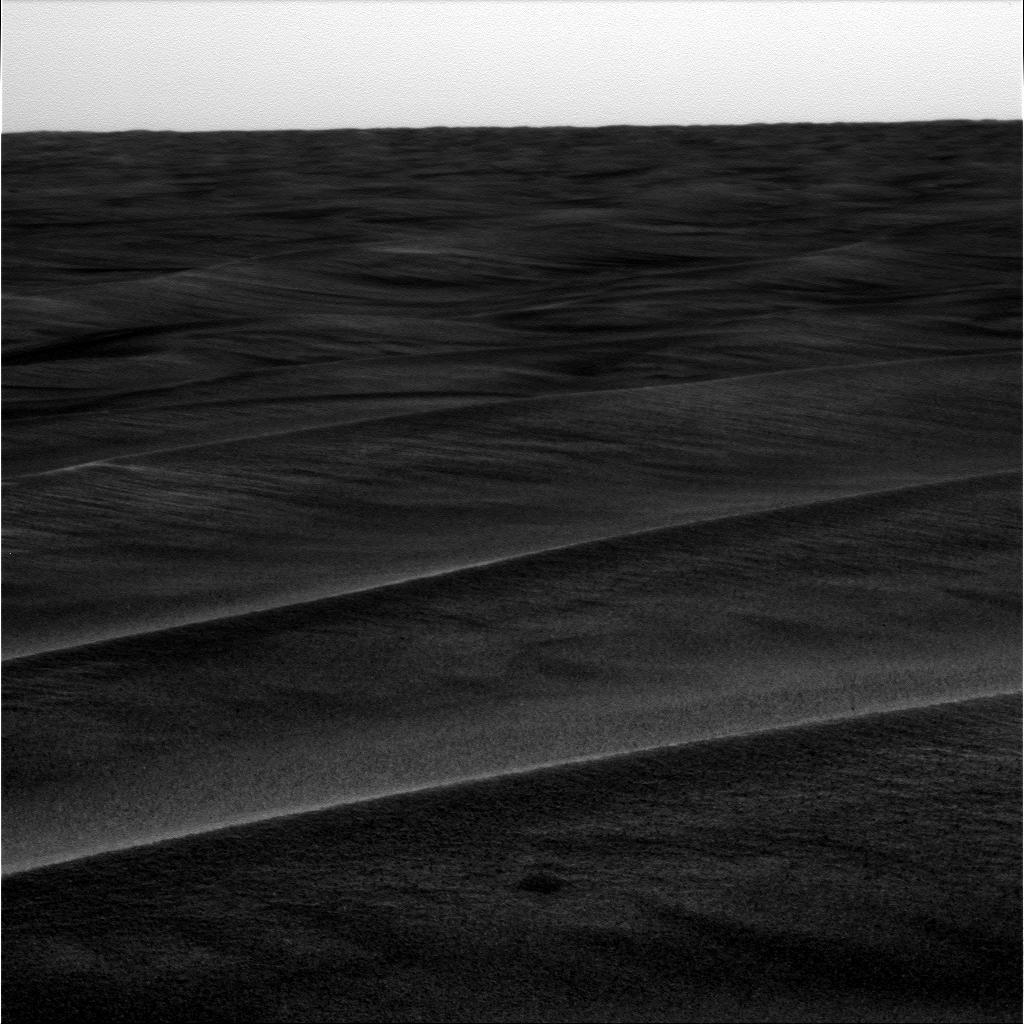
Terrain classes present: Gravel / Sand / Soil, Sky / Distant Mountains